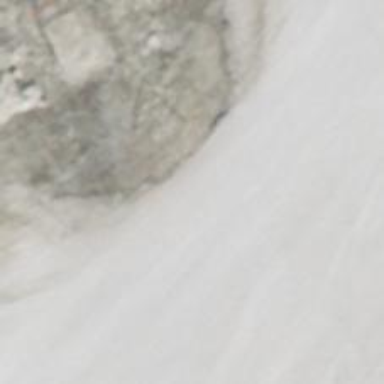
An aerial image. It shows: Downhill ski piste with classic grooming. The piste is of intermediate difficulty.